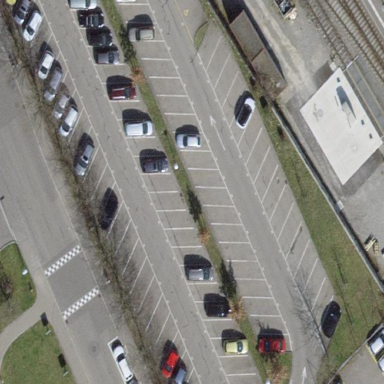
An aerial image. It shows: Parking area with surface parking facilities and park and ride service available.